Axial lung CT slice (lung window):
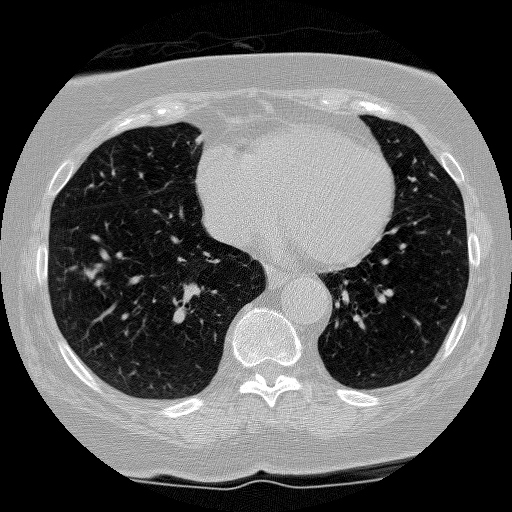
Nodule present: no